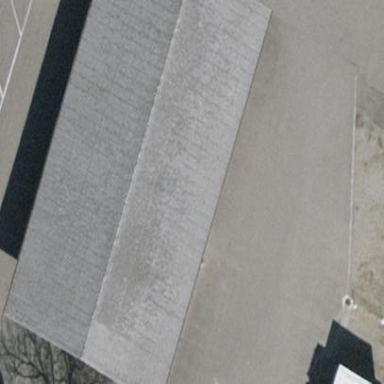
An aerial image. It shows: Industrial building.